Question: How do I display expanded list of method overloads in intellisense popup, like this:
?

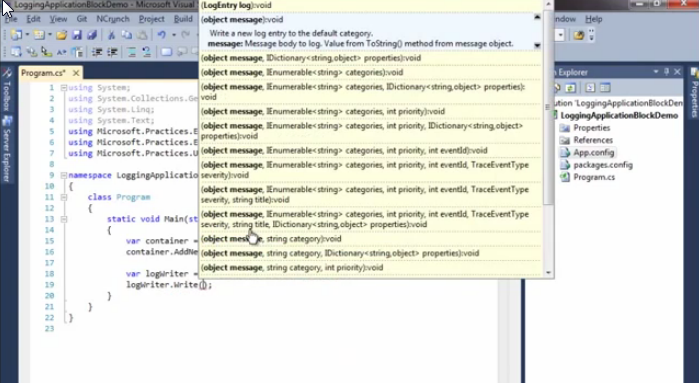
Answer: It isn't free, but resharper will do this for you, plus tons of other features